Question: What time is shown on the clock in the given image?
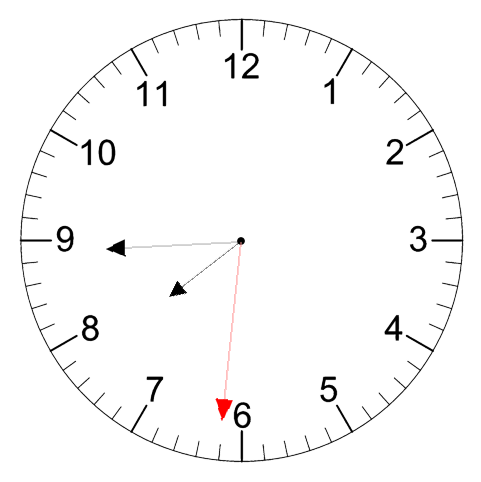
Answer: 07:44:31